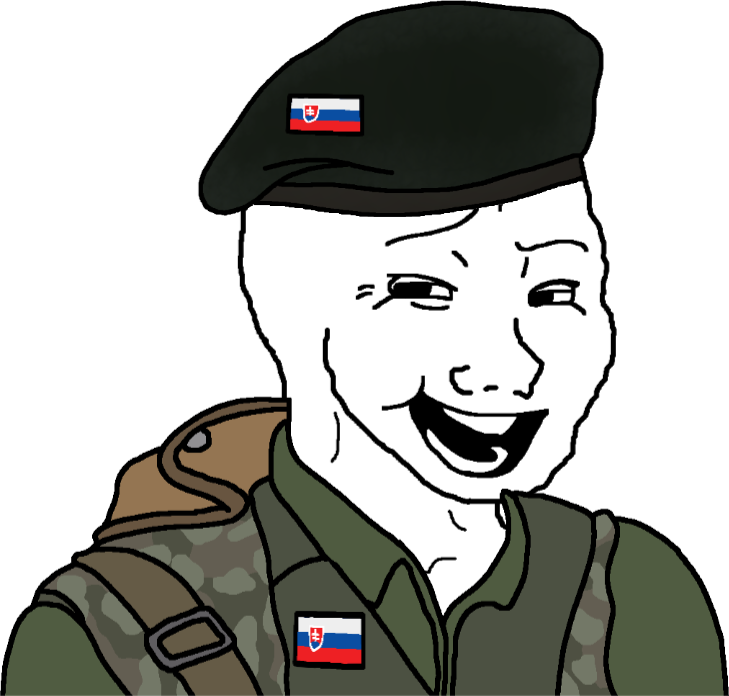
Label: 5_Bloomer